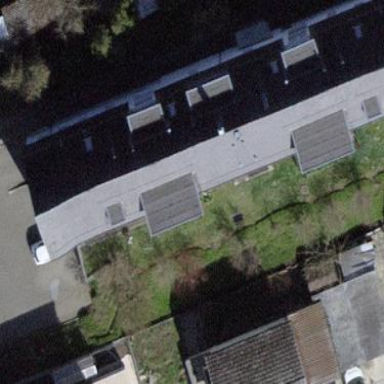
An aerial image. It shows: Building with tiled roof.